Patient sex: M
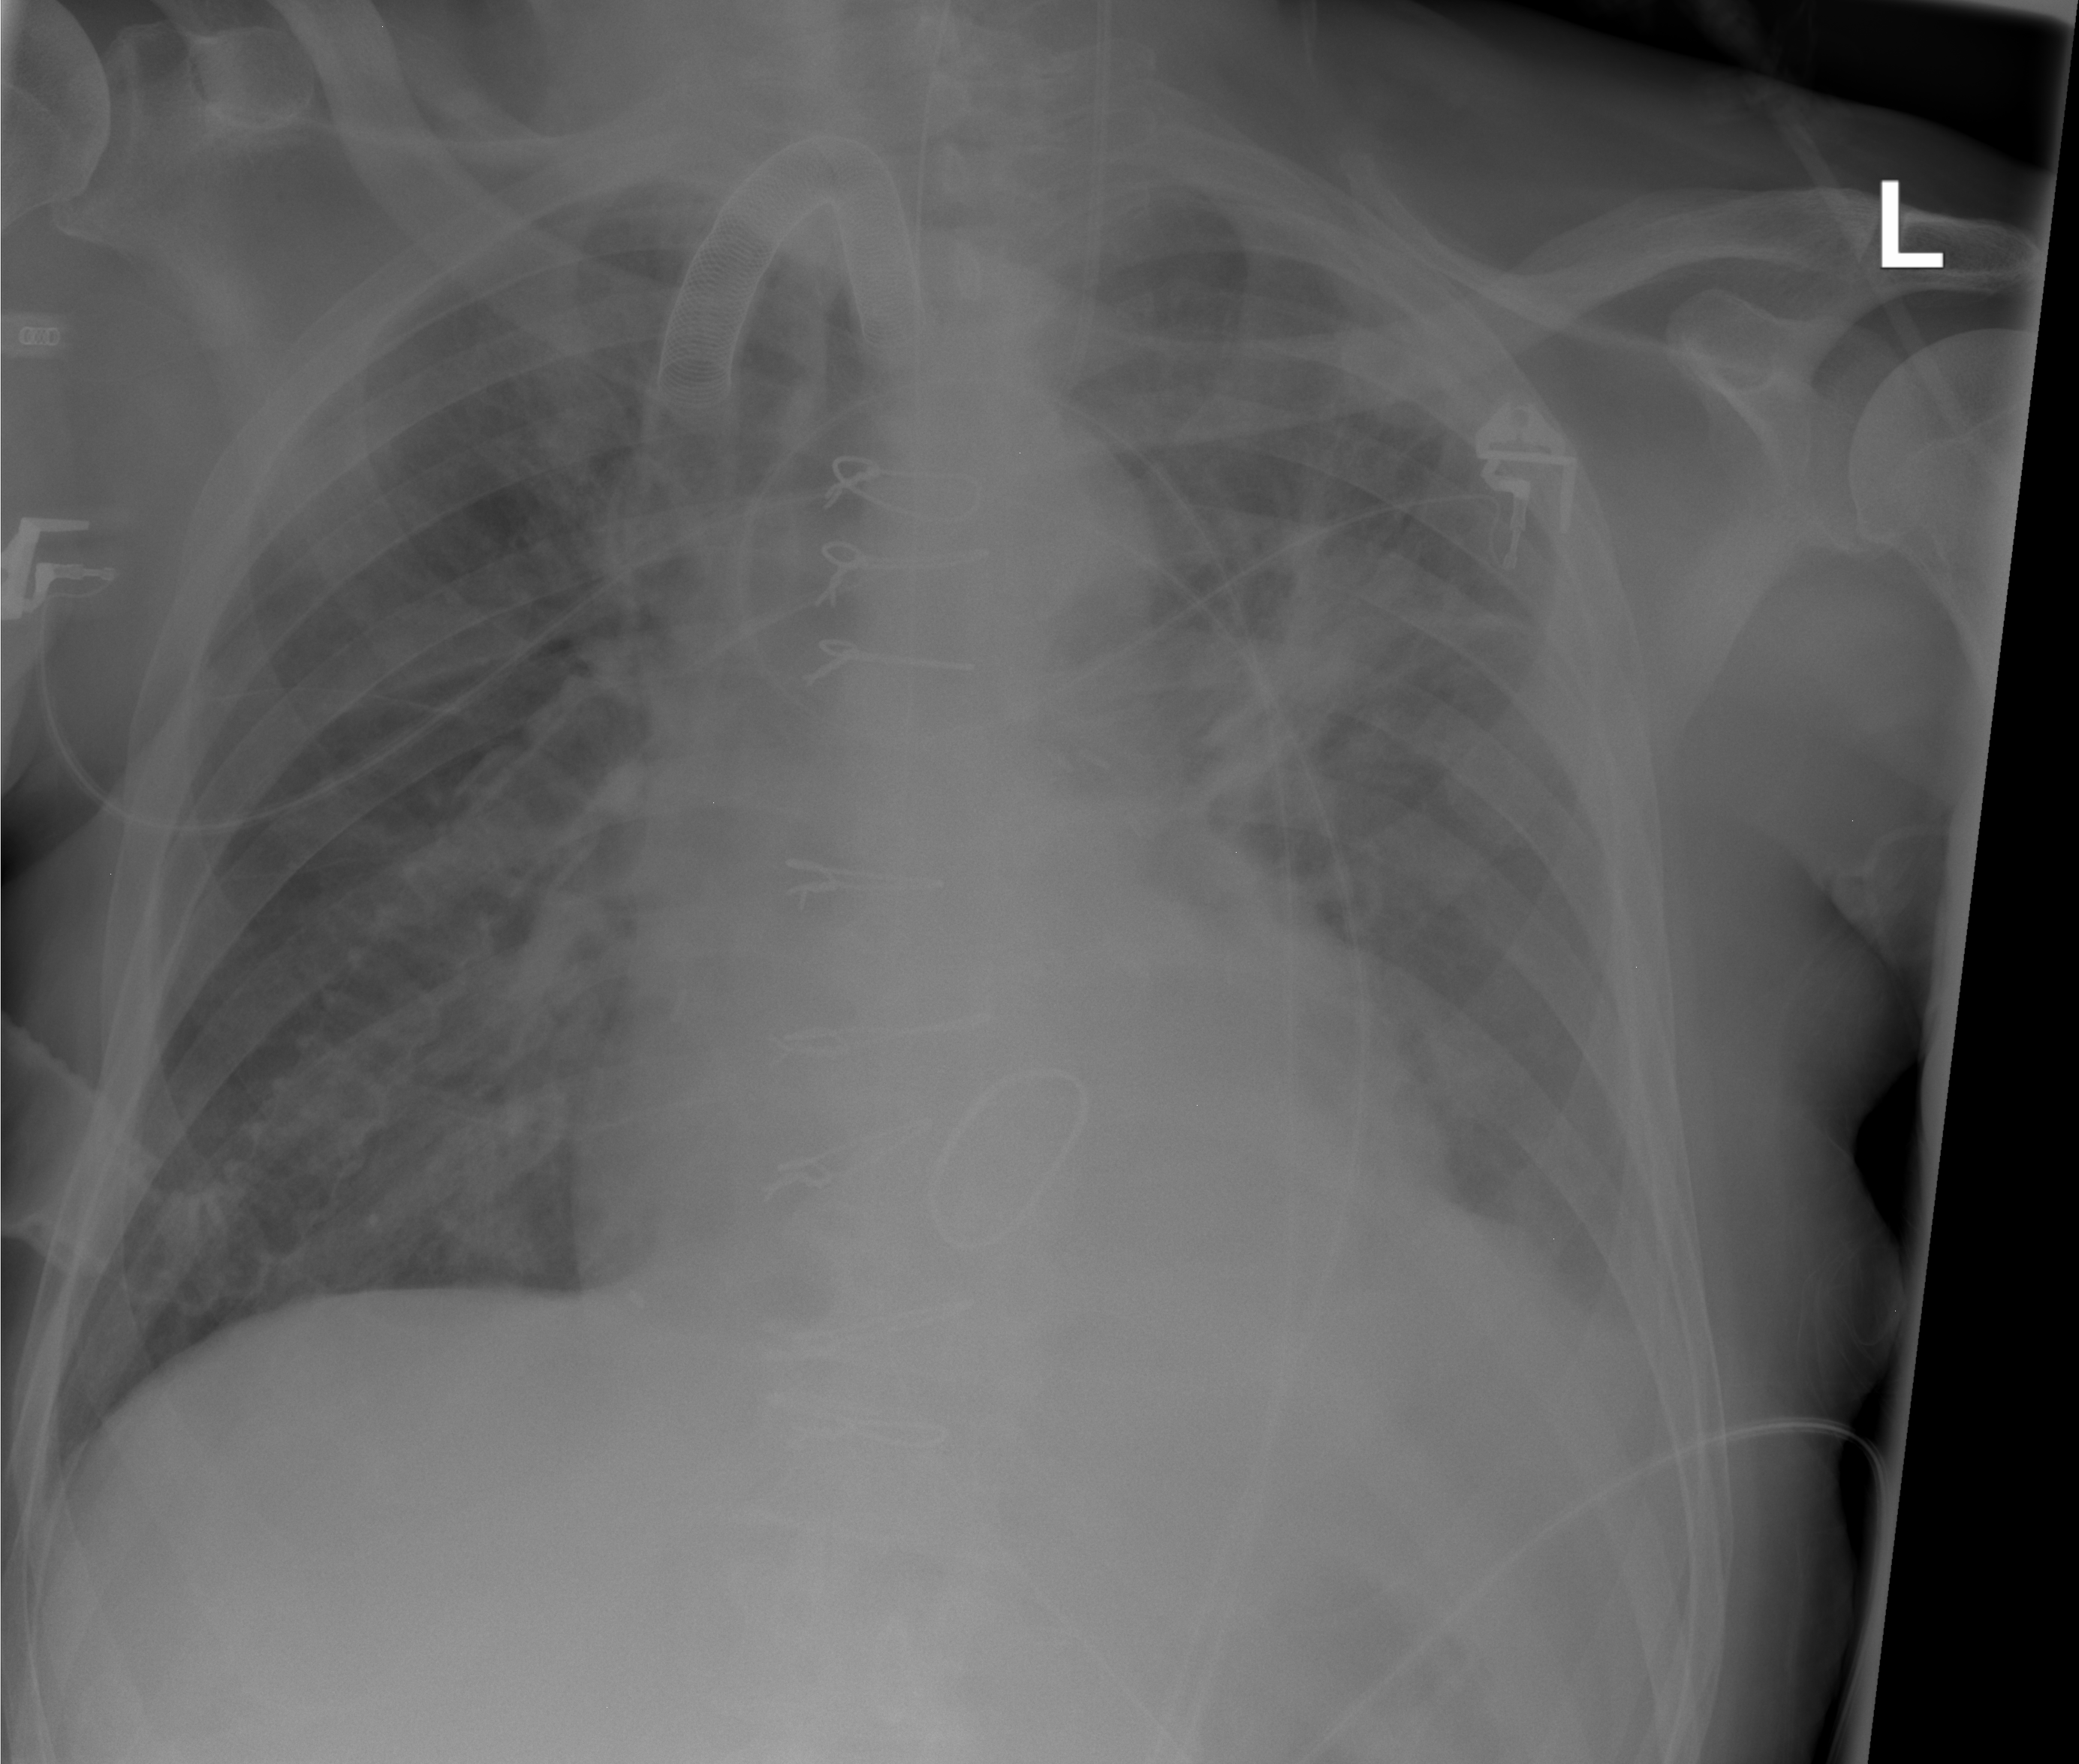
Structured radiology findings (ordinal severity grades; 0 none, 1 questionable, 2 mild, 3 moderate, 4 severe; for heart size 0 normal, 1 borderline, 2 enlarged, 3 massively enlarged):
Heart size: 2
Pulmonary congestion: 2
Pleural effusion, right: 0
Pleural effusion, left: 2
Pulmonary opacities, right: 2
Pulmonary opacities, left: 2
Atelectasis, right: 1
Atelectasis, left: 3